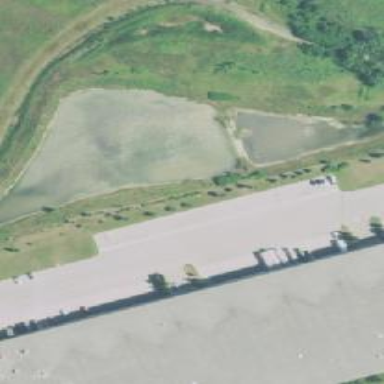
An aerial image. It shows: Pond located in basin area with natural surroundings of water.